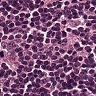
Metastatic tissue present: no